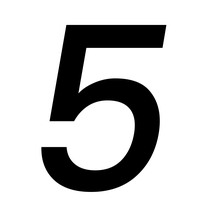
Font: Poppins-MediumItalic